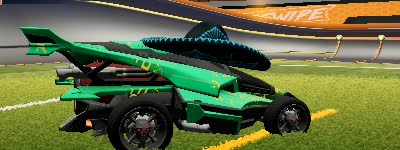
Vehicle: aftershock